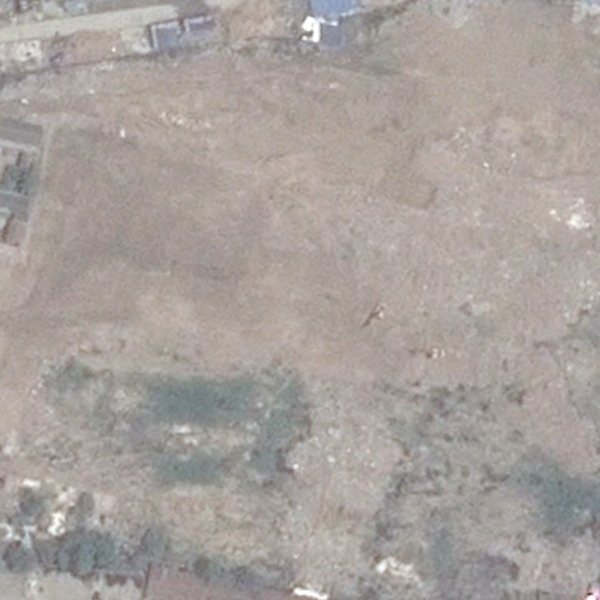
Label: BareLand